Нить, намотанная на катушку, выбирается через блок $B$ с постоянной скоростью $\vec v_0$ (см. рис). При этом катушка без проскальзывания катится по горизонтальной поверхности.
Определите зависимость модуля скорости центра катушки $O$ от угла $\alpha$, образуемого нитью с горизонтом. Внешний и внутренний радиусы катушки равны $R$ и $r$ соответственно.
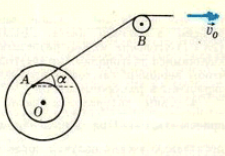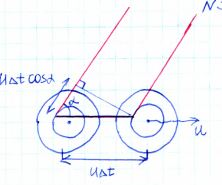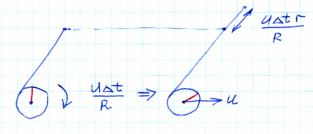
Решение: Пусть $u$ — скорость катушки.В первом приближении нить при малом сдвиге катушки остается параллельной самой себе.  Если катушка сдвинулась на расстояние $u\Delta t$ за время $\Delta t$, то нить укоротилась на $u\Delta t\cos\alpha$, то есть $|BA^{'}|=|BA|-u\Delta t \cos\alpha$.Помимо того, что участок нити $|AB|$ укоротился, катушка совершила поворот на угол $\frac{u\Delta t}{R}$ и размотался участок нити длиной $$r\cdot \frac{u\Delta t}{R}=\frac{r}{R}u\Delta t.$$  Таким образом, за время $\Delta t$ через блок было вытянуто $u\Delta t\cos\alpha+\frac{r}{R}u\Delta t=\left(\cos\alpha+\frac{r}{R}\right)u\Delta t$ нити.По условия $\left(\cos\alpha+\frac{r}{R}\right)u\Delta t=v_{0}\Delta t$ откуда получаем:$$u=\frac{v_{0}}{\frac{r}{R}+\cos\alpha}.$$
Ответ: $$u=\frac{v_{0}}{\frac{r}{R}+\cos\alpha}.$$
Темы:
T, Механика, Динамика, Всероссийские